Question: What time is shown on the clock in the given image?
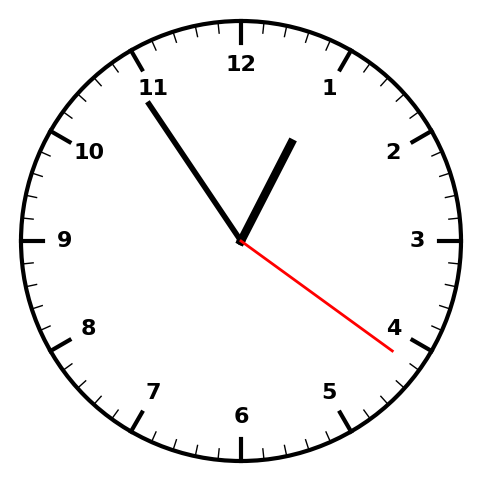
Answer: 12:54:21